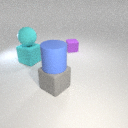
large cyan rubber cube to the left of small purple rubber cube